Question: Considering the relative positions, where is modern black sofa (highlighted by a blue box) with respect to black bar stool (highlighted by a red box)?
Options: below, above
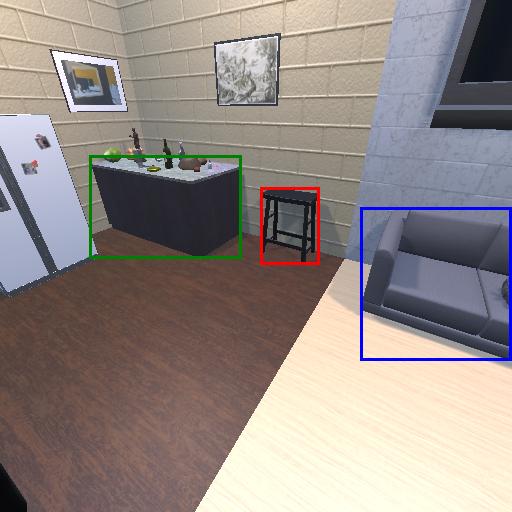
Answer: below